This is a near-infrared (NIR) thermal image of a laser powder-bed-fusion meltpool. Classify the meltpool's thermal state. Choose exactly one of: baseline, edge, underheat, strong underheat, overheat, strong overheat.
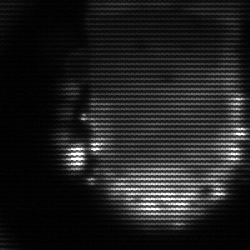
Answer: baseline